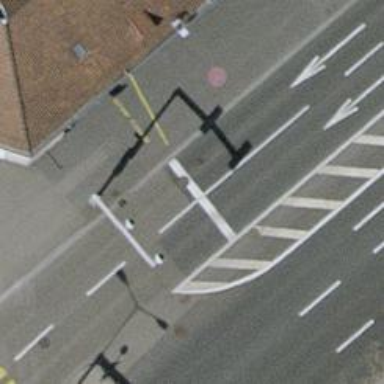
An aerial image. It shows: Road with traffic signals.